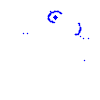
Particle: proton